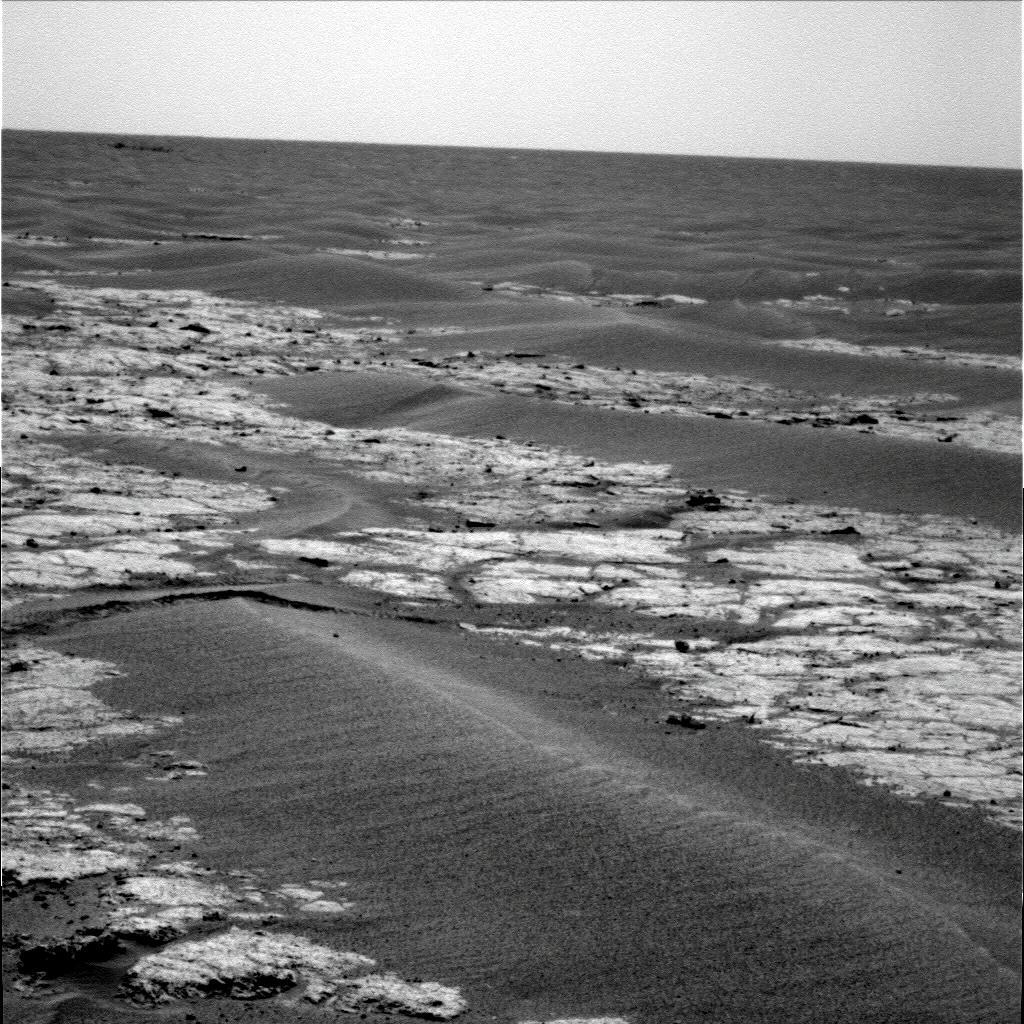
Terrain classes present: Bedrock, Gravel / Sand / Soil, Sky / Distant Mountains